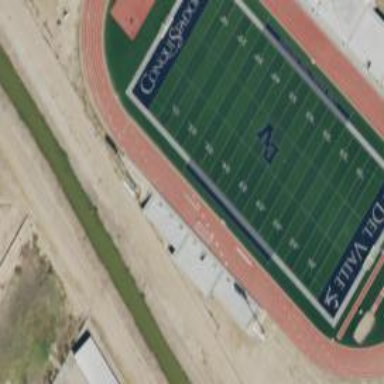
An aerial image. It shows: Pitch for American football.